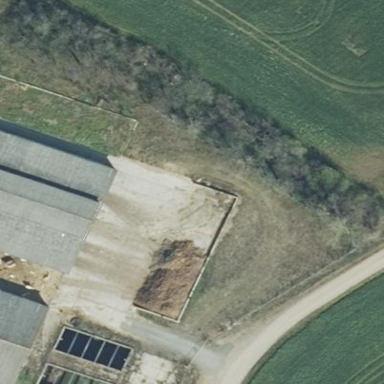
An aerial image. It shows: Bunker silo.